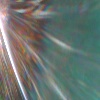
Label: sunburn